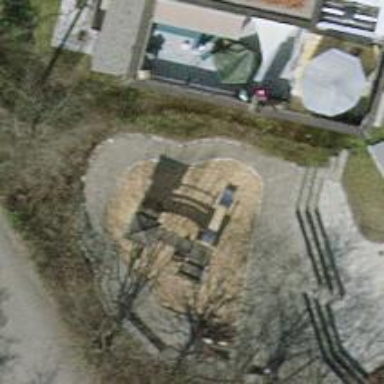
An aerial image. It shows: Playground with various play structures.